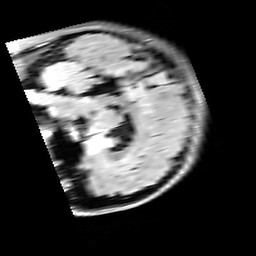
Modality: FLAIR
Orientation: sagittal
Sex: female
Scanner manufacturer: siemens
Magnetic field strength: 3 T
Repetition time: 10 s
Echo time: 0.09 s